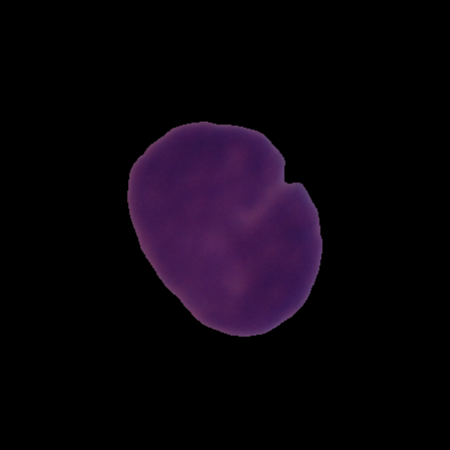
Label: cancer